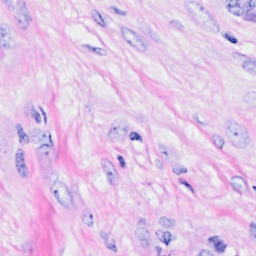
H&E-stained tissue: Breast